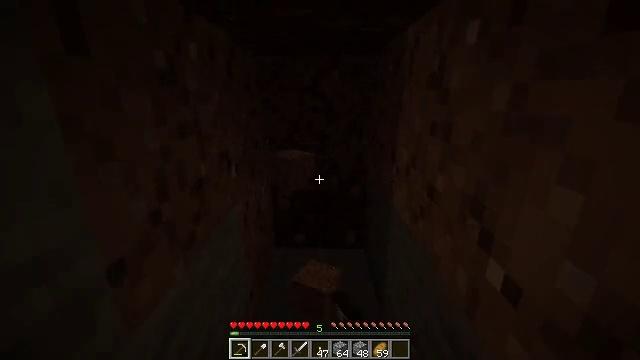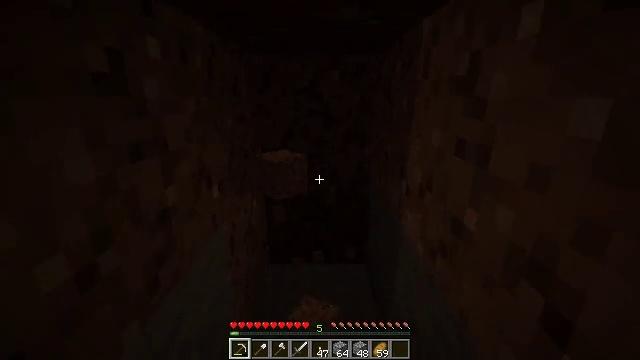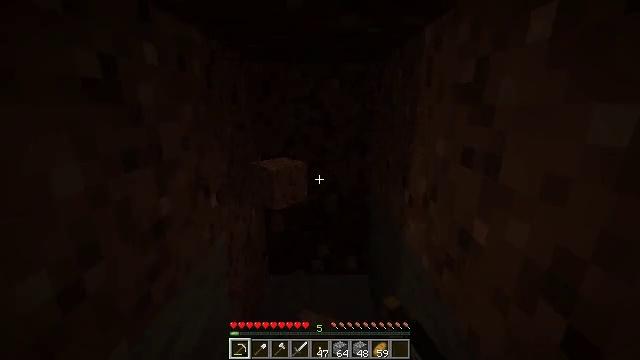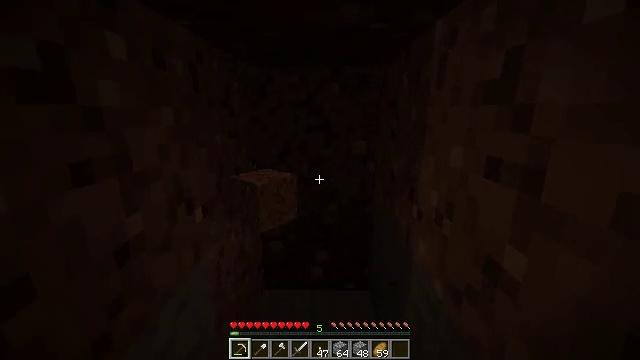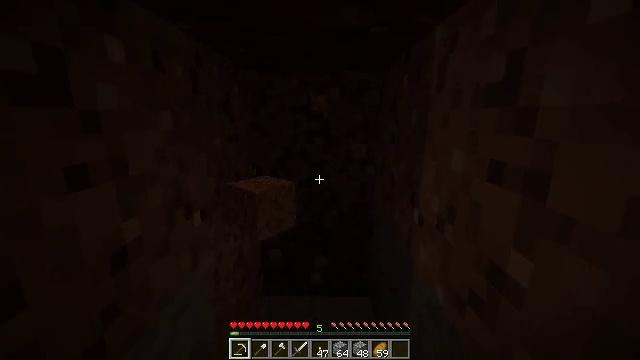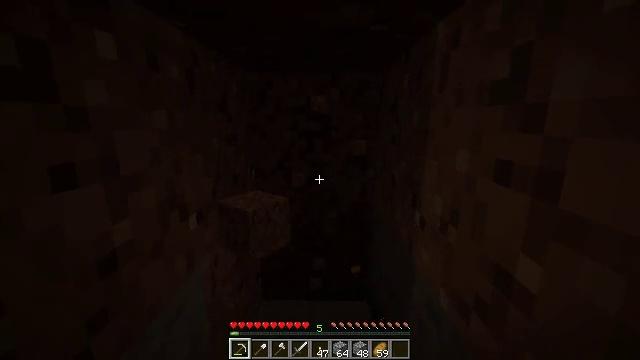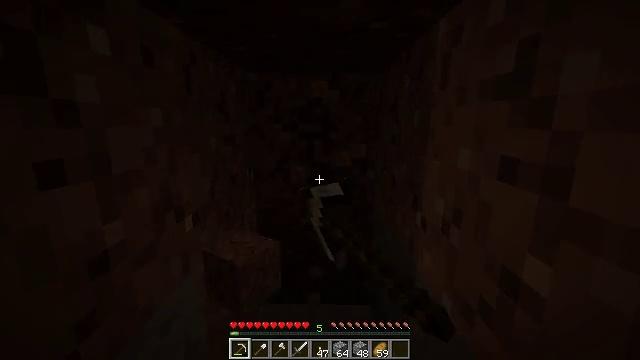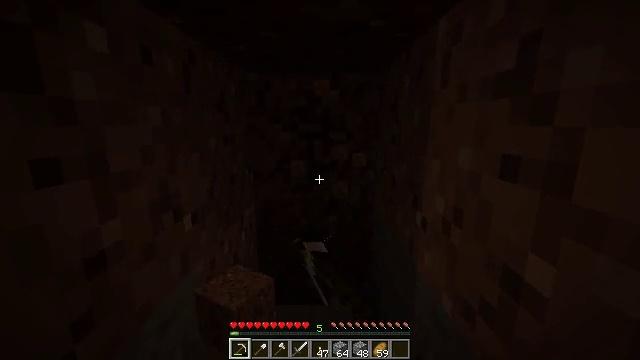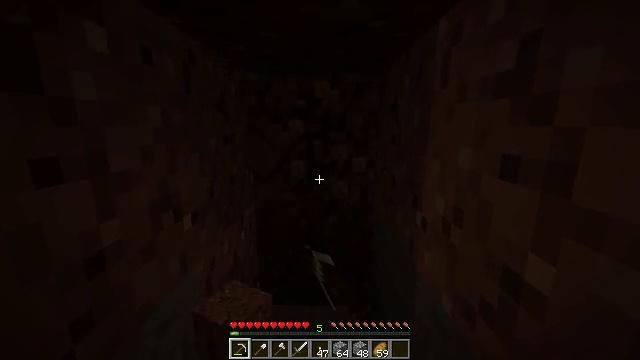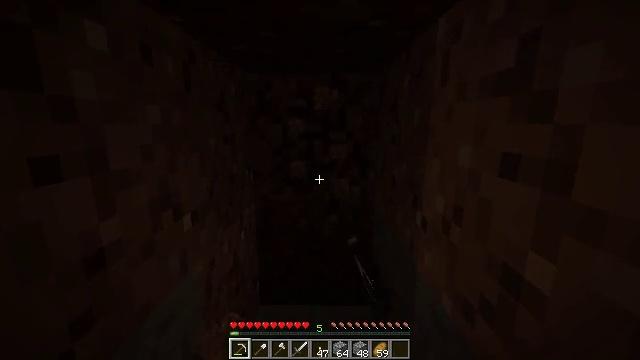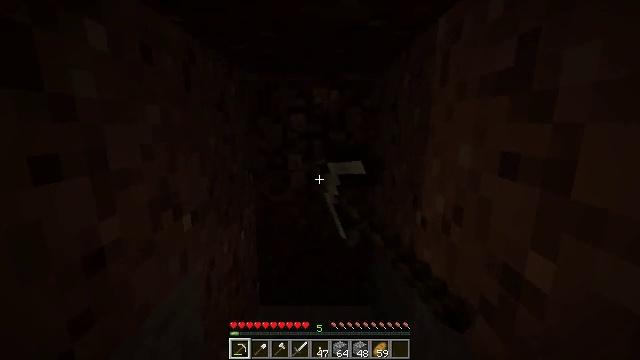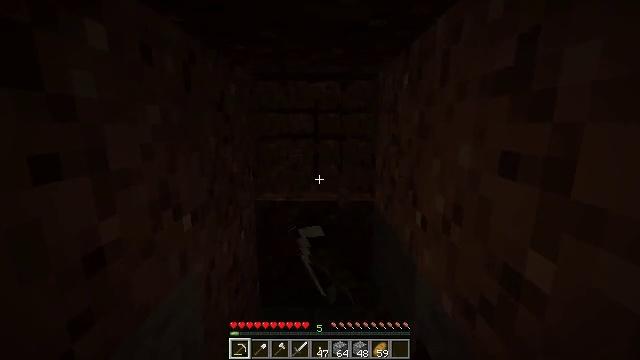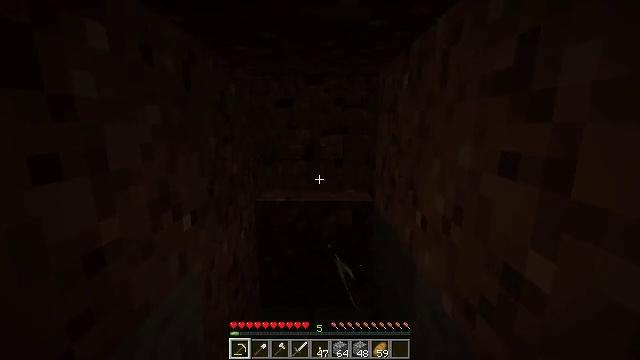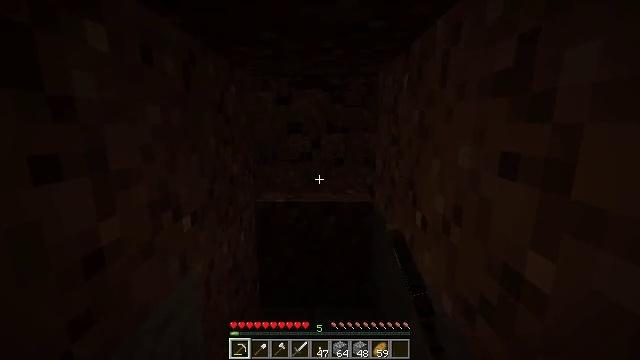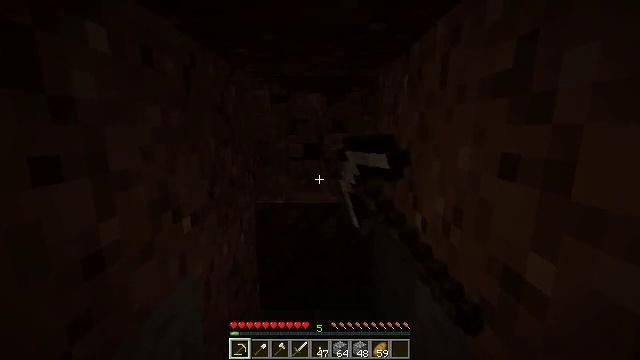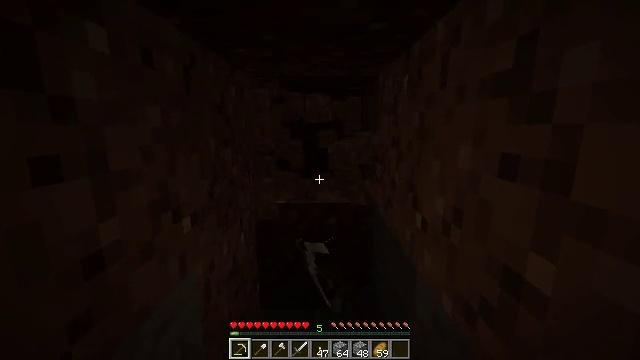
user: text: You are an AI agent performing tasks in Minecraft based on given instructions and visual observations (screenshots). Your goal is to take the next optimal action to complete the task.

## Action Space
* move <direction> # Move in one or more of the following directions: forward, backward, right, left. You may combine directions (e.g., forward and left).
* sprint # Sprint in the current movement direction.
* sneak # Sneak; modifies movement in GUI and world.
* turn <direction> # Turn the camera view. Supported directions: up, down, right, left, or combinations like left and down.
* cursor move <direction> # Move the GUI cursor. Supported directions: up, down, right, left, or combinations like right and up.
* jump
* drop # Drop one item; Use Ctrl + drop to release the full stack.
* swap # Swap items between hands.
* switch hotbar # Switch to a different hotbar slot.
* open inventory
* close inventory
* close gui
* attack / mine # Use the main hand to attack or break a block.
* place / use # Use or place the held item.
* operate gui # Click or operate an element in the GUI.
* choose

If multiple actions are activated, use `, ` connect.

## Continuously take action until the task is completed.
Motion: motion action
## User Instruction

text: Mine the granite block.
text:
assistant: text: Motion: move forward, attack / mine
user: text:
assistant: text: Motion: turn up, attack / mine
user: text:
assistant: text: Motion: turn up, attack / mine
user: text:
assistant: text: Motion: turn up, attack / mine
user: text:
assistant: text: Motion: attack / mine
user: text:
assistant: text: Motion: attack / mine
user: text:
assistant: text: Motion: attack / mine
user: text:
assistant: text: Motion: attack / mine
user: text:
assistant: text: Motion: attack / mine
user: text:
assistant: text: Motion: attack / mine
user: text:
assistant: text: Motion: attack / mine
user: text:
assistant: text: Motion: attack / mine
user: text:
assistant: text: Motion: attack / mine
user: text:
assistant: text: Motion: attack / mine
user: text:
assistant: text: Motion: attack / mine
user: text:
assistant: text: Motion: attack / mine
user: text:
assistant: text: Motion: attack / mine
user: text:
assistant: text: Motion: turn down, attack / mine
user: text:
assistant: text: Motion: turn down, attack / mine
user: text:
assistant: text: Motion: turn down, attack / mine
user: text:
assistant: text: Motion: attack / mine
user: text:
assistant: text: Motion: attack / mine
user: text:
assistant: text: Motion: attack / mine
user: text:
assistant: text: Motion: attack / mine
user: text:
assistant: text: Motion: move forward, attack / mine
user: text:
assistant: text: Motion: move forward, attack / mine
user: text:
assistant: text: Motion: move forward, attack / mine
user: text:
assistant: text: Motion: move forward, attack / mine
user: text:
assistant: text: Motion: move forward, attack / mine
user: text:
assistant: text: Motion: no_op